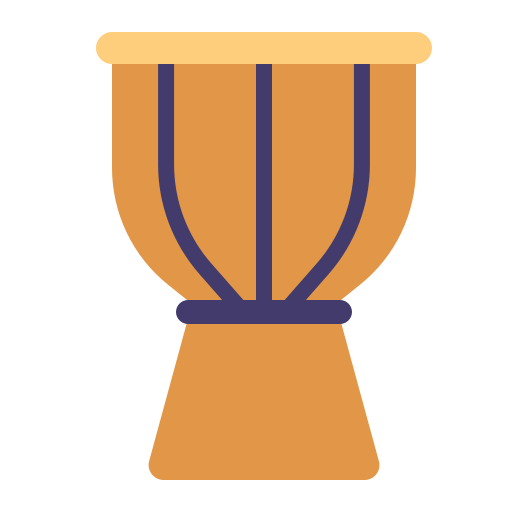
long drum flat